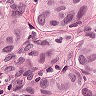
Metastatic tissue present: yes